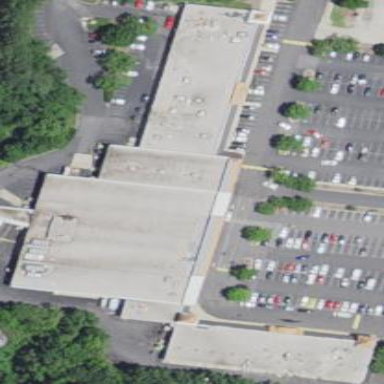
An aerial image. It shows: Retail building.